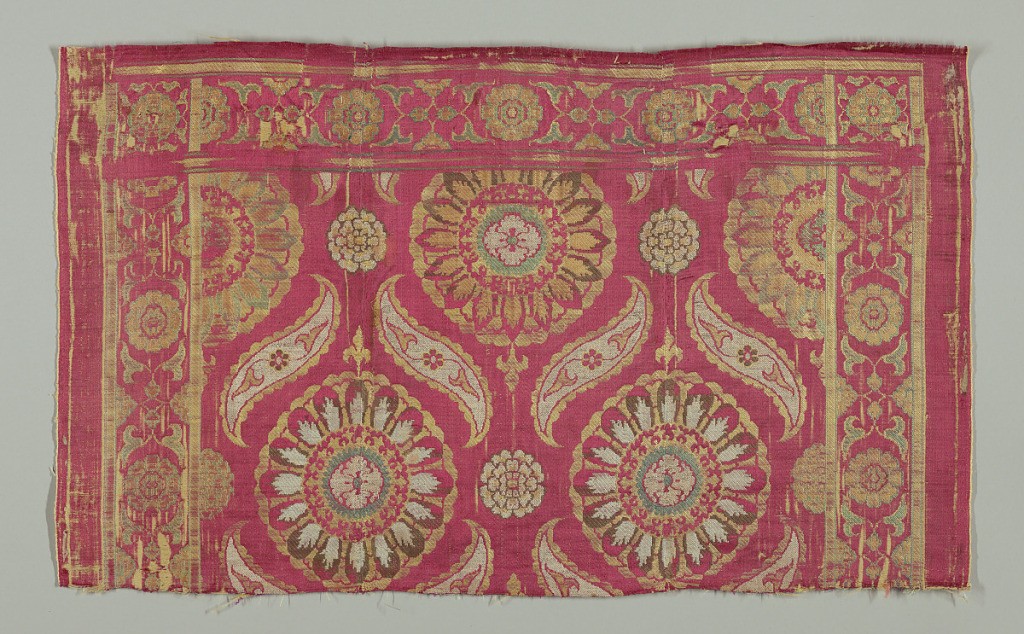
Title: Fragments
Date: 16th century
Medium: silk, wool? Technique: woven
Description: Large discs framed by curved leaves. Fragments of a cushion cover or panel.